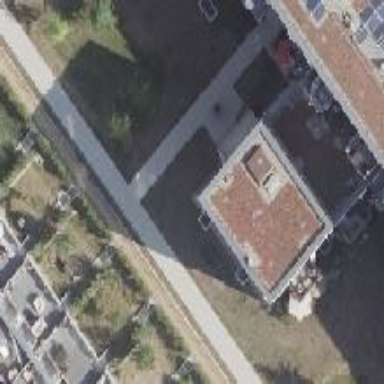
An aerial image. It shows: Part of building.